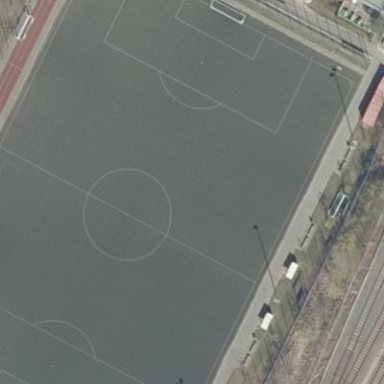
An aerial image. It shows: Artificial turf soccer pitch for leisure activities.